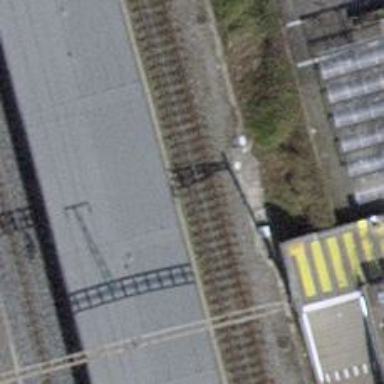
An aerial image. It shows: Single-track railway with electrified contact lines.